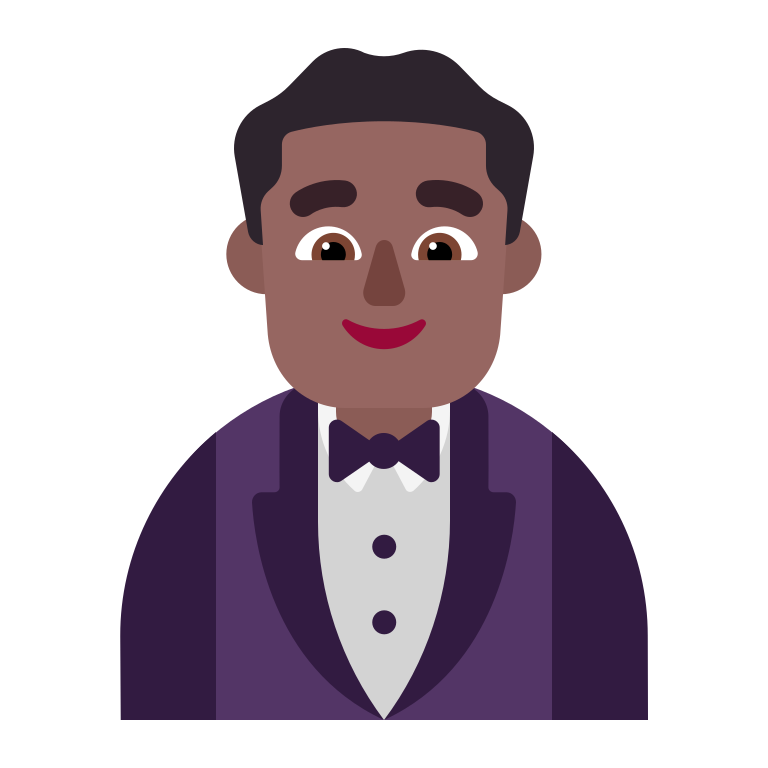
man in tuxedo flat  dark